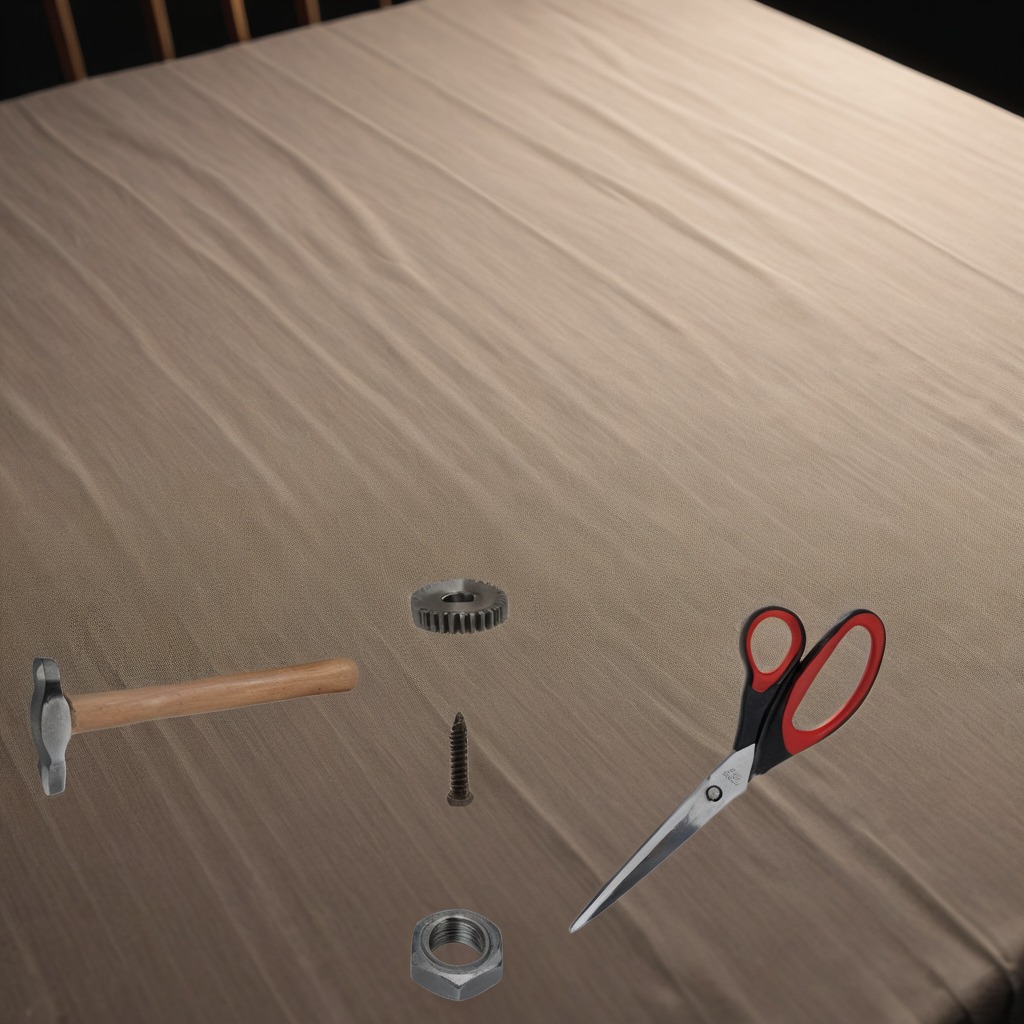
A steel gear with teeth, a metal machine screw, a hammer, a metal nut, and a pair of scissors are lying on the wooden table.